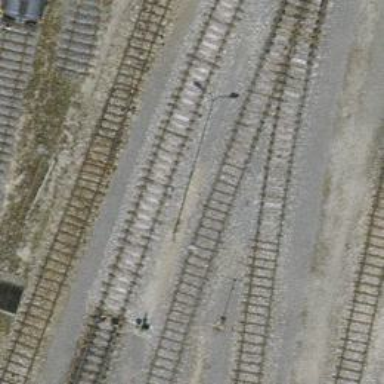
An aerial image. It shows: Siding railway track with one set of rails.